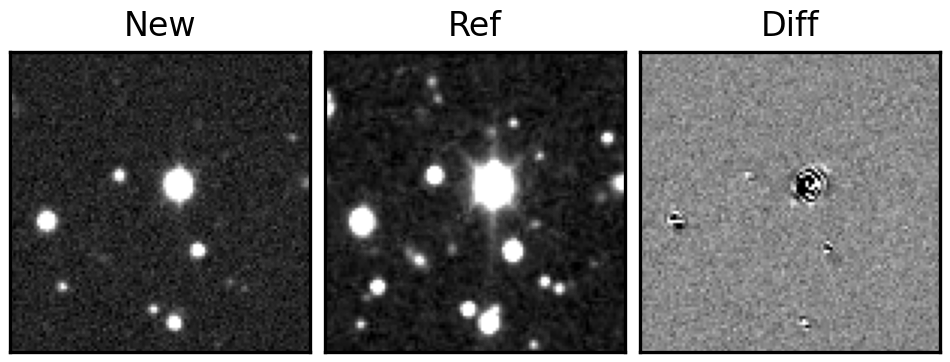
Label: bogus